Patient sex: M
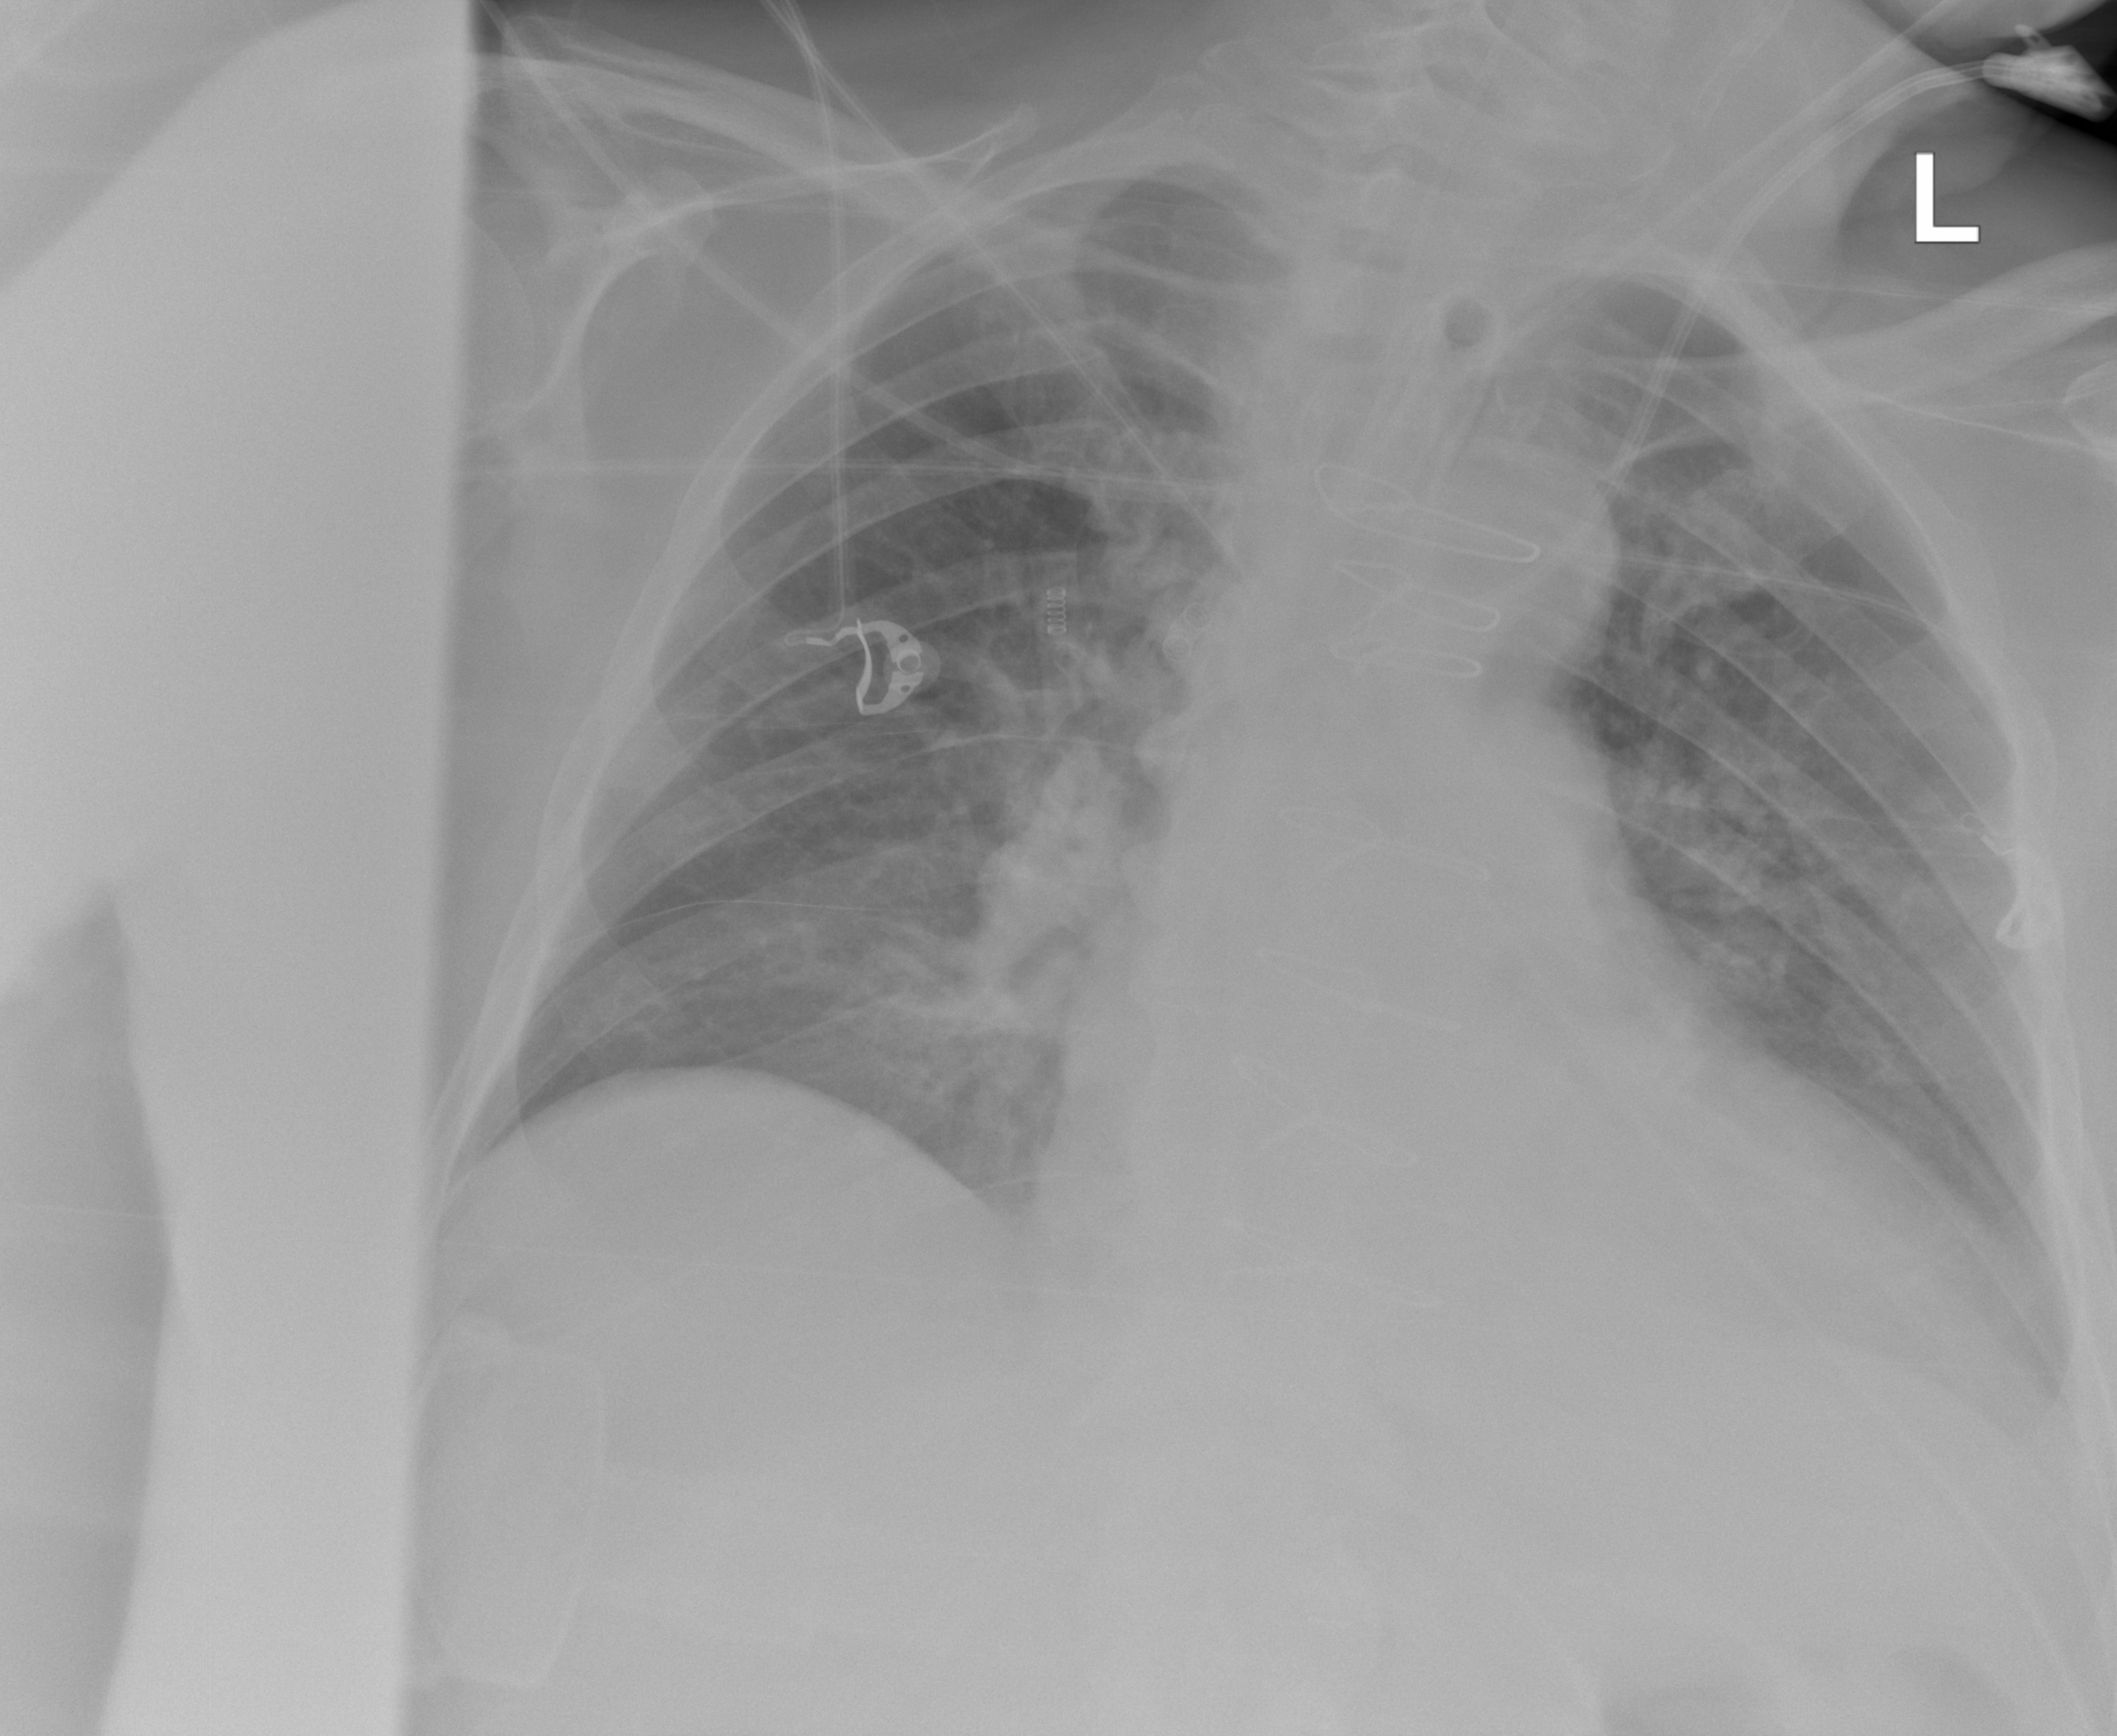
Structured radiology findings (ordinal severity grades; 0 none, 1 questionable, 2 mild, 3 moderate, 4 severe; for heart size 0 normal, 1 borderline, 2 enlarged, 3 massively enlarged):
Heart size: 2
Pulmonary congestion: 0
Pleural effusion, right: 0
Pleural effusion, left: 1
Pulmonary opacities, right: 2
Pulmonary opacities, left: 1
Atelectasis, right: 2
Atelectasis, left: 2